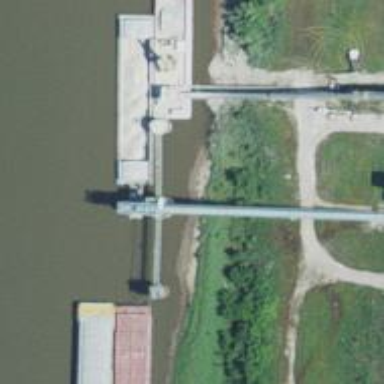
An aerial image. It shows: Dock by the waterway.